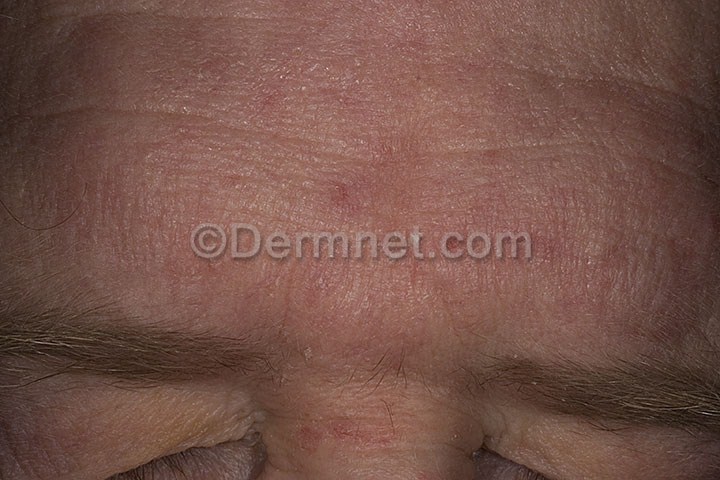
Disease: Psoriasis pictures Lichen Planus and related diseases